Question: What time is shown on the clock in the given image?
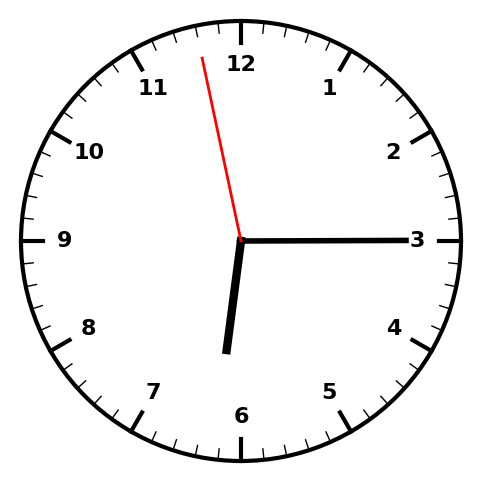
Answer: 06:14:58